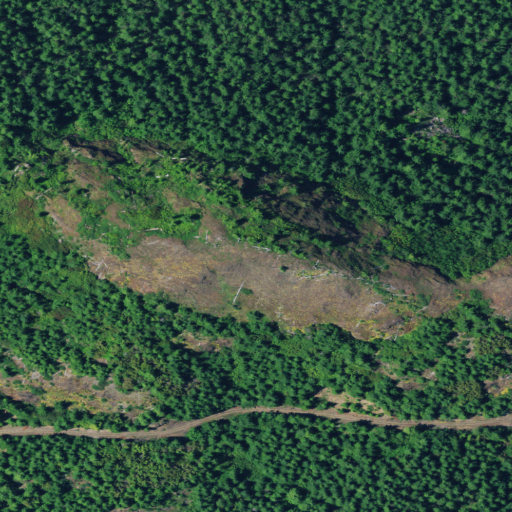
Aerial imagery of mountain in Oregon named Burnt Mountain containing evergreen forest and shrub